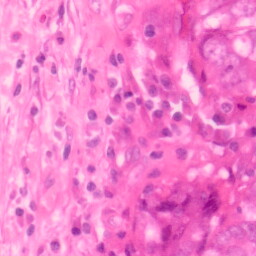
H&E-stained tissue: Colon